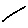
Label: line